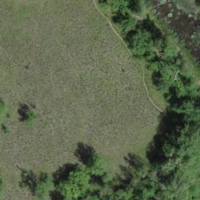
EUNIS habitat code: 25
Species observed at this site:
Stachys recta
Ischnura elegans
Carpocoris purpureipennis
Ajuga genevensis
Vulpes vulpes
Libellula quadrimaculata
Melanargia galathea
Vincetoxicum hirundinaria
Maniola jurtina
Gallinago gallinago
Cephalanthera longifolia